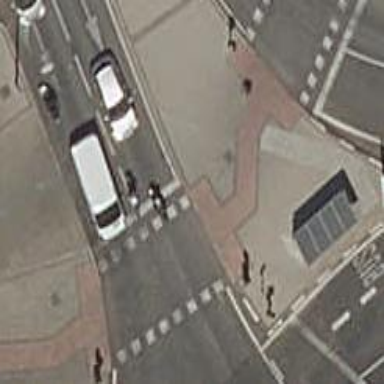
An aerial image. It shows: Footway made of paving stones.